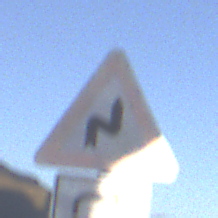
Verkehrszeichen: DoppelkurveRechts
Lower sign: RichtungsangabeDurchPfeile5
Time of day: SunriseSunset
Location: Outdoor (Nature)
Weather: Clear
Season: NotSpecified
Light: Natural